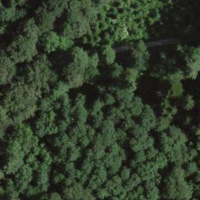
EUNIS habitat code: 41
Species observed at this site:
Lamium galeobdolon